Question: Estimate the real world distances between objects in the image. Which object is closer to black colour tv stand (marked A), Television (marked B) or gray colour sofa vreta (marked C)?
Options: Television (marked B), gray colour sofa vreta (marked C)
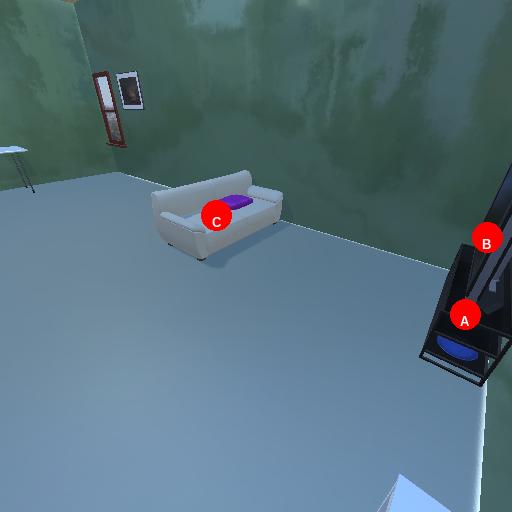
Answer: Television (marked B)